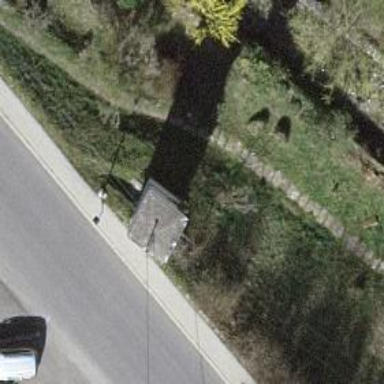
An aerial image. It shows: Transformer tower building.